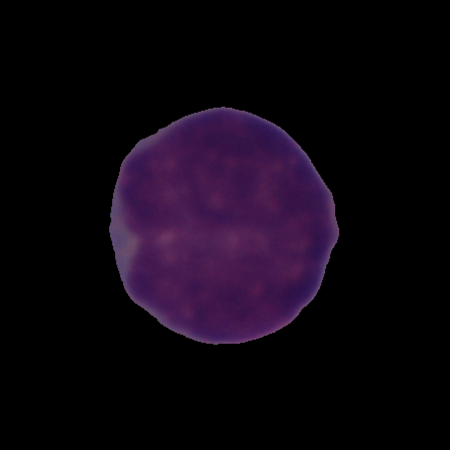
Label: cancer